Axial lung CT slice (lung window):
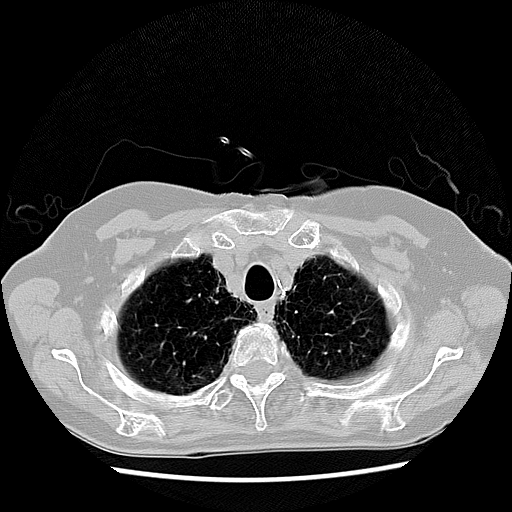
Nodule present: no